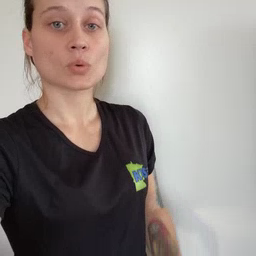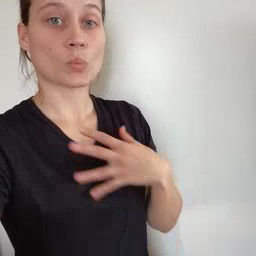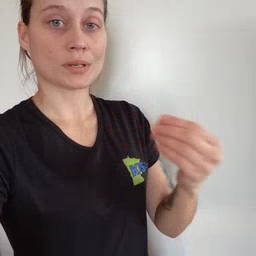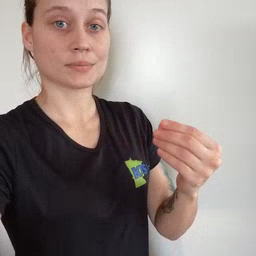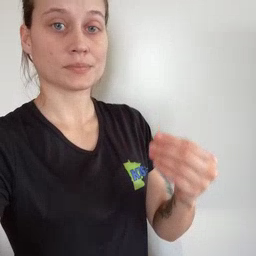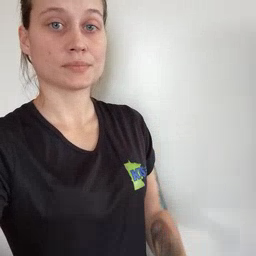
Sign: white